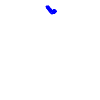
Particle: electron